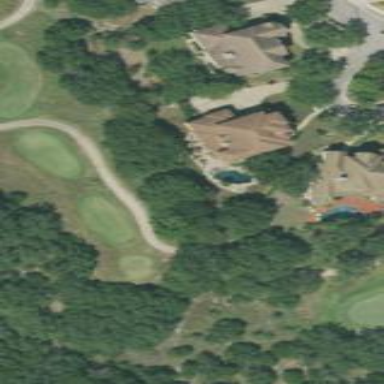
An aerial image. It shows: Rough area in golf course.